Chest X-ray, AP view. Patient: 60 years old, sex M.
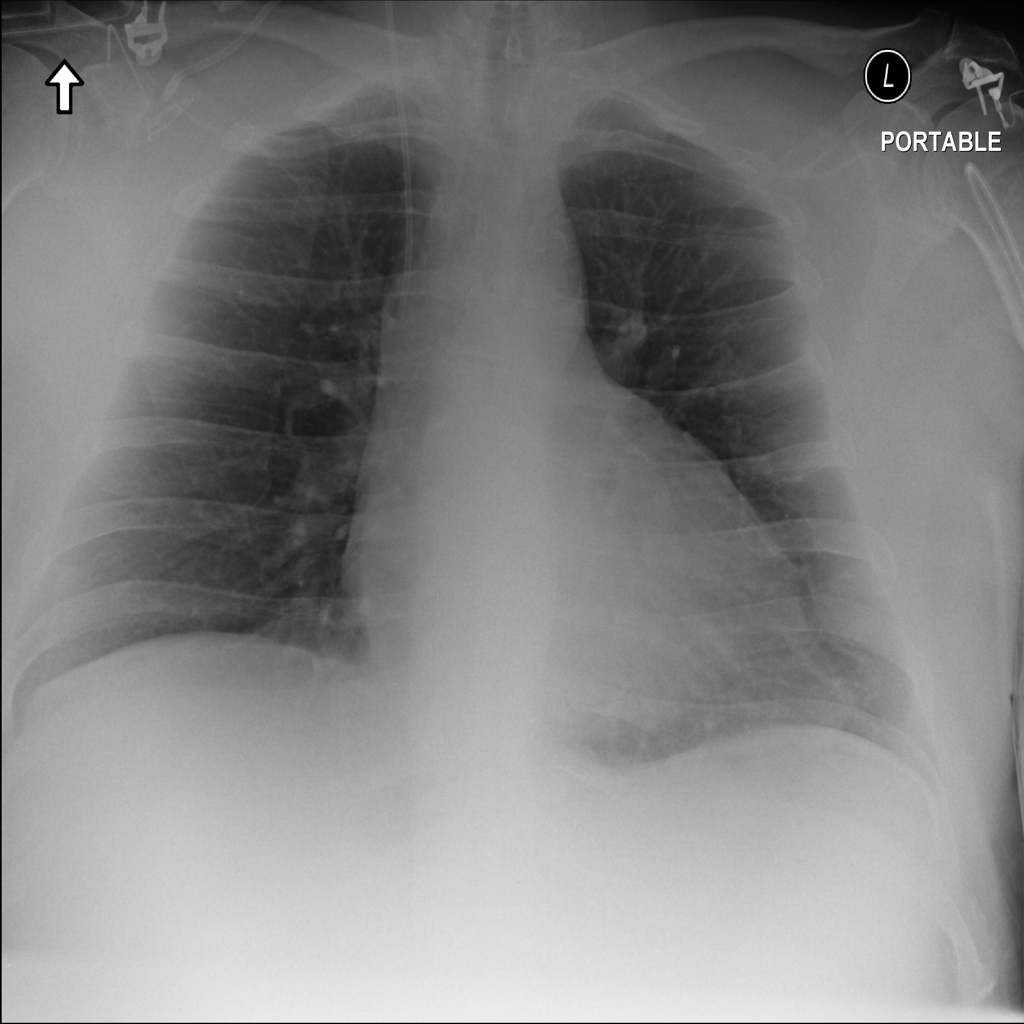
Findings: No Finding